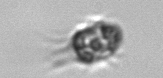
Label: Mesodinium